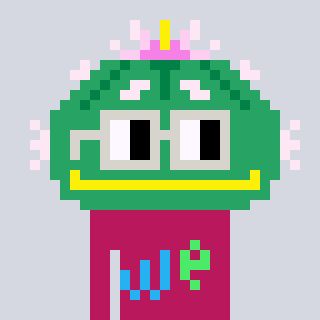
a pixel art character with square light gray glasses, a peyote-shaped head and a darkpink-colored body on a cool background